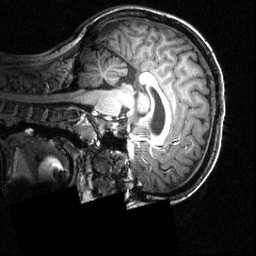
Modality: T1w
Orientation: sagittal
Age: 25
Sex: female
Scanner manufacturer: siemens
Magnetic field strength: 3.951 T
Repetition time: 1.5 s
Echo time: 0.00335 s